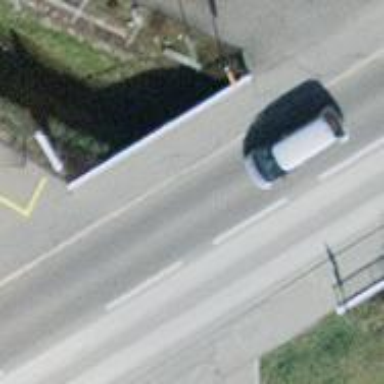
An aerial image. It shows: Secondary road with asphalt surface crossing bridge. There are sidewalks on both sides.